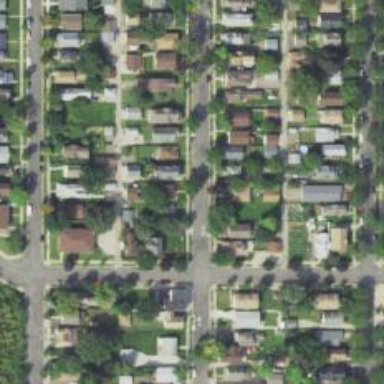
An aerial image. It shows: Neighborhood.